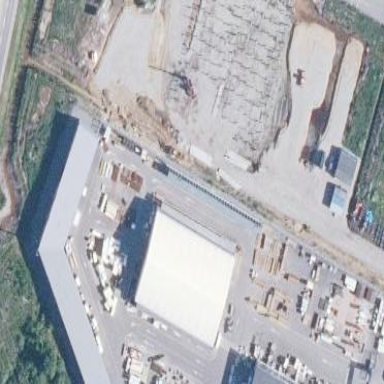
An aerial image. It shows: Warehouse building.